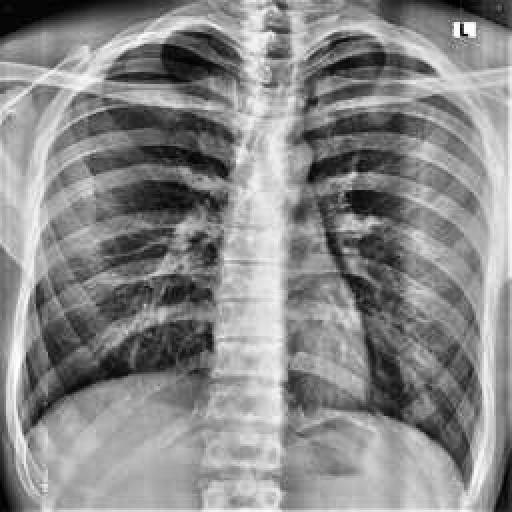
Finding: NORMAL